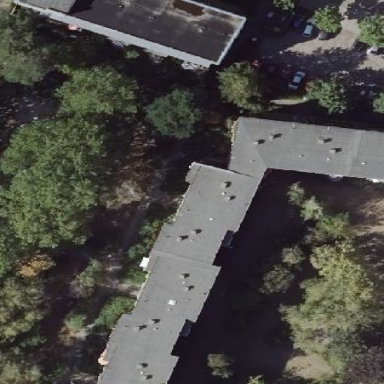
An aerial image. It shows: Building with apartments and flat roof.